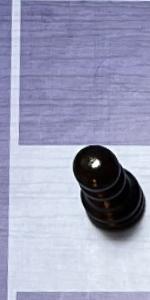
Label: Pawn_Black